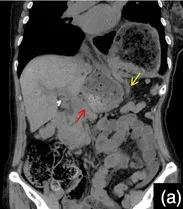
Imaging findings on readmission (a) Computed tomography shows hiatal hernia and incarceration of a part of the gastric body into the abdominal cavity. The red arrow shows the incarceration of a part of the gastric body into the abdominal cavity, and the yellow arrow shows the compressed duodenum.
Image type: radiology (ct)